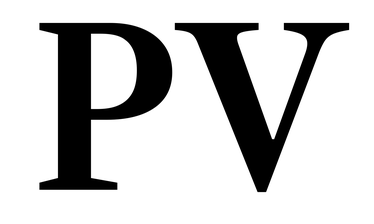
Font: LibreCaslonText_SemiBold